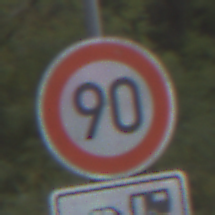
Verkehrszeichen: Geschwindigkeit90
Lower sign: Entfernungsangaben1
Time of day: Midday
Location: Outdoor (Suburban)
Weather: Overcast
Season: NotSpecified
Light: Natural